Question:
Hello Everyone,
Does anyone know how to sum the Hours from column B (Hours) if column A numbers matched with column E and sum by months.
Example, take February data as an example, since only 3000 & 4000 existed in both column A & column E, that's why I need to sum the hours (20+10=30) from column B by it's month below.
I also attached the example excel sheet below.
<URL>
Thanks in advance. :-)
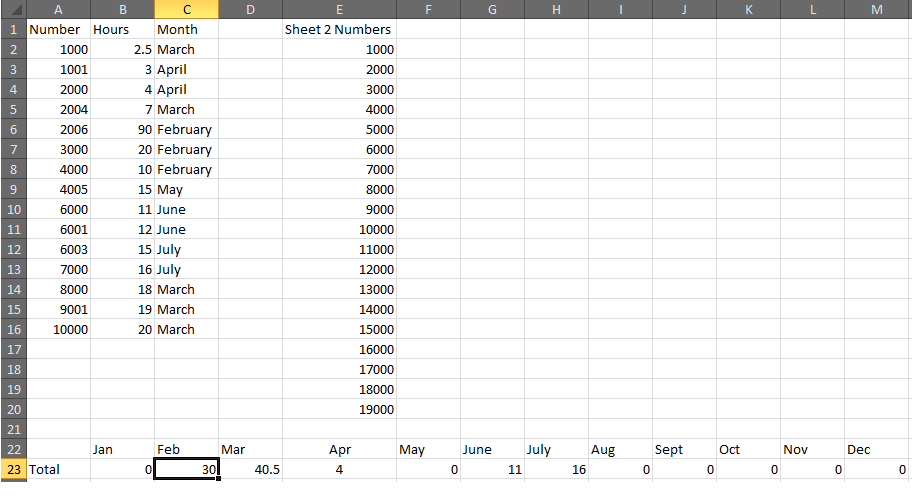
Answer: You could get complicated with customer functions but if having an extra column (potentially hidden) doesn't matter then this would work:
In cell D2 enter:
'''
=iferror(vlookup($A2,$E$2:$E$20,1,FALSE),"x")
'''
Drag the formula down.
Under each month you can then put:
'''
=sumifs($B$2:$B$16,$C$2:$C$16,B$22,$D$2:$D$16,"<>x")
'''
Drag the formula across
This assumes you can change the month format in either column C or row 22 to be the same, ie. Jan, Feb, Mar or January, February, March etc.
Written on the fly and not tested so excuse any minor errors...